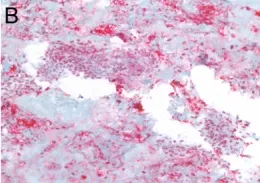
Immunohistochemistry showing strong, diffuse nuclear immunoreactivity for PAX8, and . . Original magnifications 20x).
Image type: pathology (immunostaining)